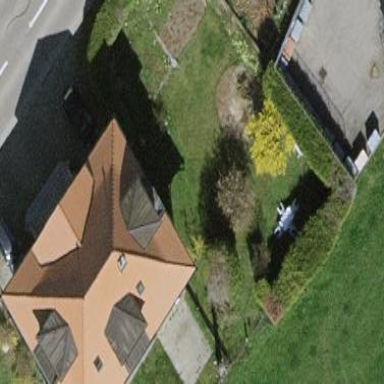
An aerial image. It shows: Detached building.